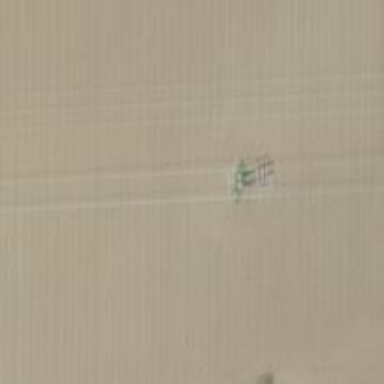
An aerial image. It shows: Power pole.